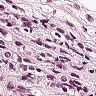
Metastatic tissue present: yes